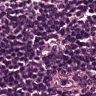
Metastatic tissue present: no